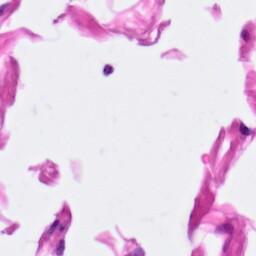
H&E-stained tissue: Pancreatic